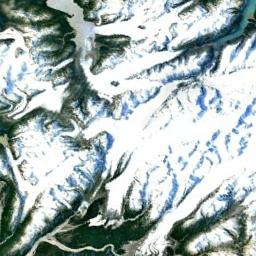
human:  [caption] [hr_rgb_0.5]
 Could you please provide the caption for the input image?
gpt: In the mountains of the snow mountain, Only the peak of the mountain is covered by snow, And there is a lake in the snow mountain .

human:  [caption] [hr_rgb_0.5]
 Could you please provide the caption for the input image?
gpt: The snow berg is consist of green plants and white snow .

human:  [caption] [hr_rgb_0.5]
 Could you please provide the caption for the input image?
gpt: The snowberg is covered with snow and ice and a fiord is next to the snowberg .

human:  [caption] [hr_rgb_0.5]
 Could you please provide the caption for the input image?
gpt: The ground on the snowberg is uneven .

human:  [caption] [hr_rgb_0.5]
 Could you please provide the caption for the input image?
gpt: There are much snow and some rivers on the snowberg .